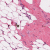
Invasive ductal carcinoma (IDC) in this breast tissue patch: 0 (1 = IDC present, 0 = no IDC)